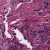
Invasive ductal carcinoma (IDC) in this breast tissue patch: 1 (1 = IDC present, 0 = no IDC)